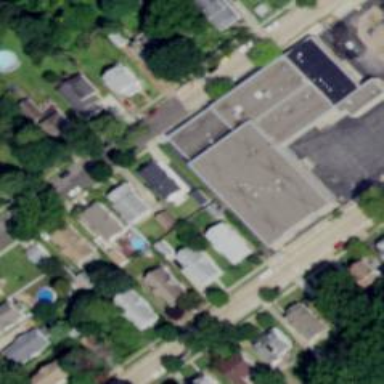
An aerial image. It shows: School.